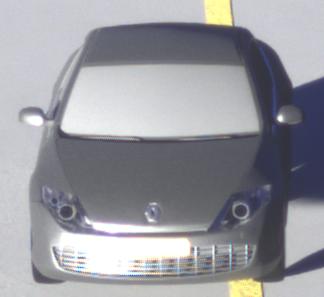
Make: Renault
Model: Laguna Coupé TCe 170
Detailed model: Laguna (III) Coupé
Model produced from: 2010/11
Model produced until: 2011/05
Doors: 2
Color: gray
Road condition: dry road
Daytime: sunrise or sunset
Contrast: high contrast